Question: I need to write a program that creates a rectangle from user inputted values for the length and width and returns a set of X and Y coordinates for every 0.25mm point on the rectangle's diagonal. It may sound ambiguous, but I'll explain in the following lines.
For example, the user will input the following values: 0.500 mm in length and 0.800 mm in width. The program will then create a rectangle based on these values, generate two intersecting diagonals from each corner of the rectangle, calculate the length of the diagonal, mark their point of intersection and divide the total length of the diagonal by two, thus marking the length of a segment from each corner of the rectangle to the diagonals's point of intersection.
After this, the rectangle needs to be plotted, the origin beeing one of the lower corners of the rectangle.
Then, I need to map every 0.25 mm point of this diagonal in order to get its coordinates; more exactly, from the origin (corner), until the first end of a 0.25 mm segment - the end of the segment would be the coordinates I need.
Then, the program should repeat the procedure for the next 0.25 mm segment of this diagonal and mark again the end of the segment with its coordinates. This instruction would stop when the point of intersection is reached.
The input would need to be something like:
'''
Introduce a value for length:
Introduce a value for width:
'''
And the output would need to be something like:
'''
Seg.A: X coord. Y coord.
Seg B: X coord. Y coord
'''
I created the image below to help me explain my intentions better.

I thought about writing the program in Matlab (octave) and the convert it to C to run in a simple command-line .exe app. Except Matlab and some basic C, I have no additional knowledge whatsoever about programming. This program would help me predict the movement of certain bones on an X and Y plane after some constant mechanical stimulus is applied upon them.
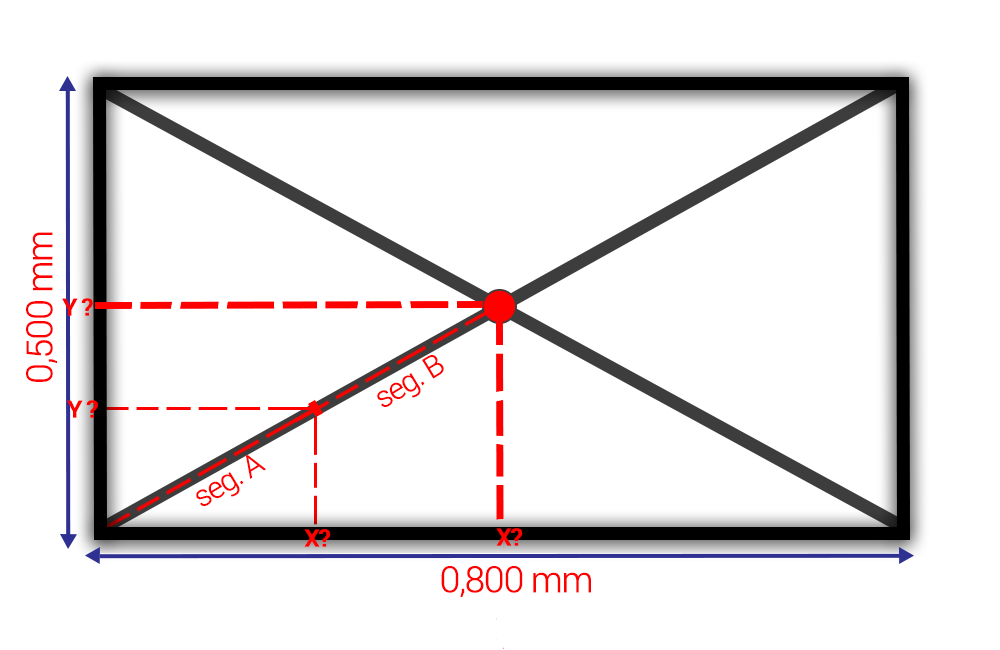
Answer: Just calculate de mean (sum divided by two) of the vectors pointing to opossed vertex and you will get the requested value. No need to do numerical approximations, as the diagonals are by definition linear. Center will be at '(X1 + X2)/2' being 'X1' and 'X2' vectors pointing to opposed vertex (for example, lower left and upper right, or lower right and upper left)
By the way, if you only have de dimensions of the rectangle... the center (or the crossing point of the two diagonals, as it is the same) will be at '(width/2, height/2)' position relative to the rectangle's origin, always)